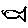
Label: fish